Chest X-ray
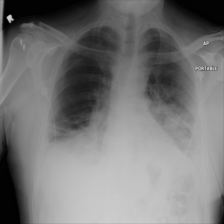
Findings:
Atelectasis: negative
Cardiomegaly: negative
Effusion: negative
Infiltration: negative
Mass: negative
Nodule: negative
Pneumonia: negative
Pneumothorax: negative
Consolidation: negative
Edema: negative
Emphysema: negative
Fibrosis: negative
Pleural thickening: negative
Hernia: negative